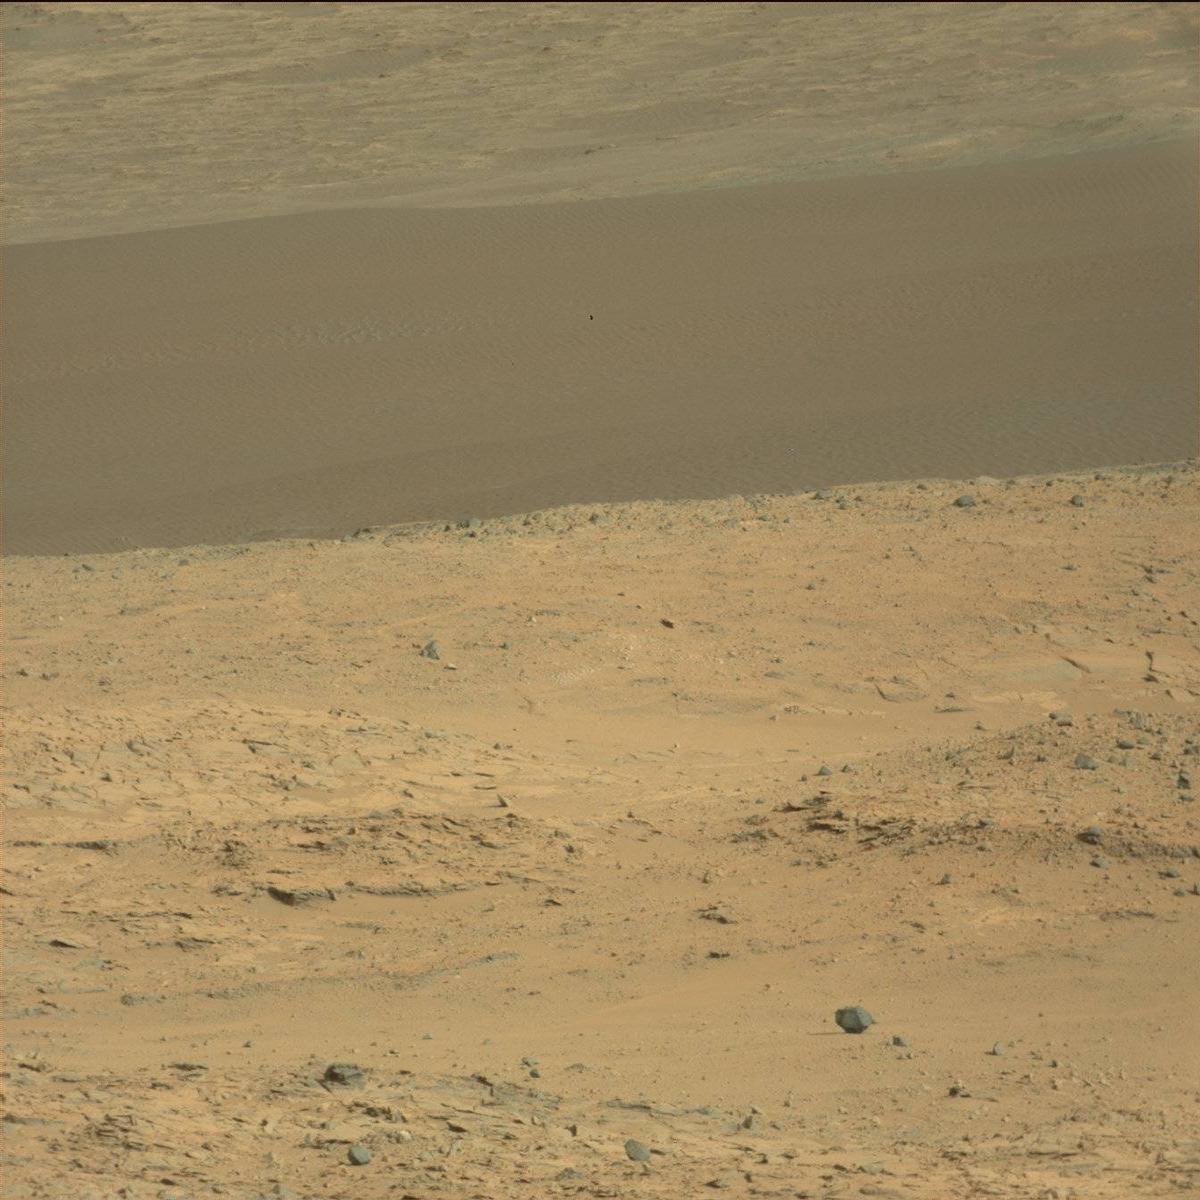
Terrain classes present: Bedrock, Ridge, Rock, Sand / Soil